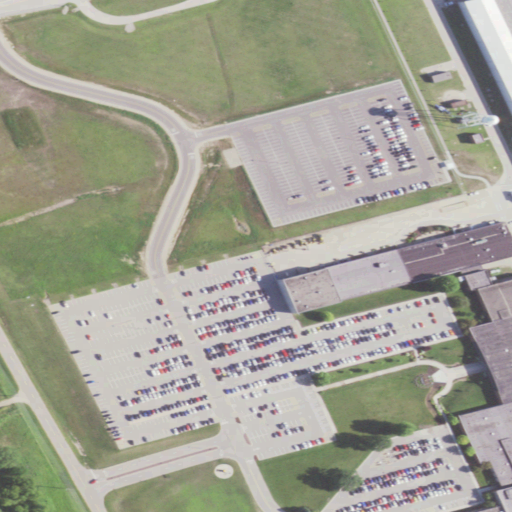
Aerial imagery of plain(s) in Iowa named Peru Bottoms containing low intensity development, medium intensity development, high intensity development, open development, and cultivated crops